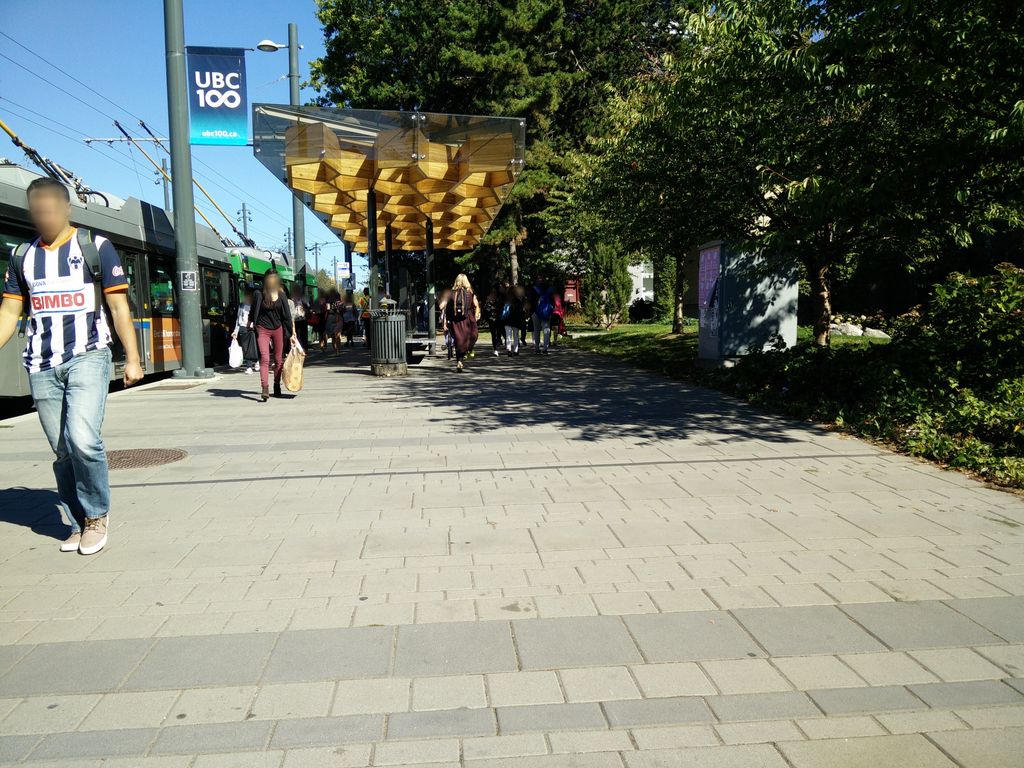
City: vancouver